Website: lowes
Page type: customer-info-address
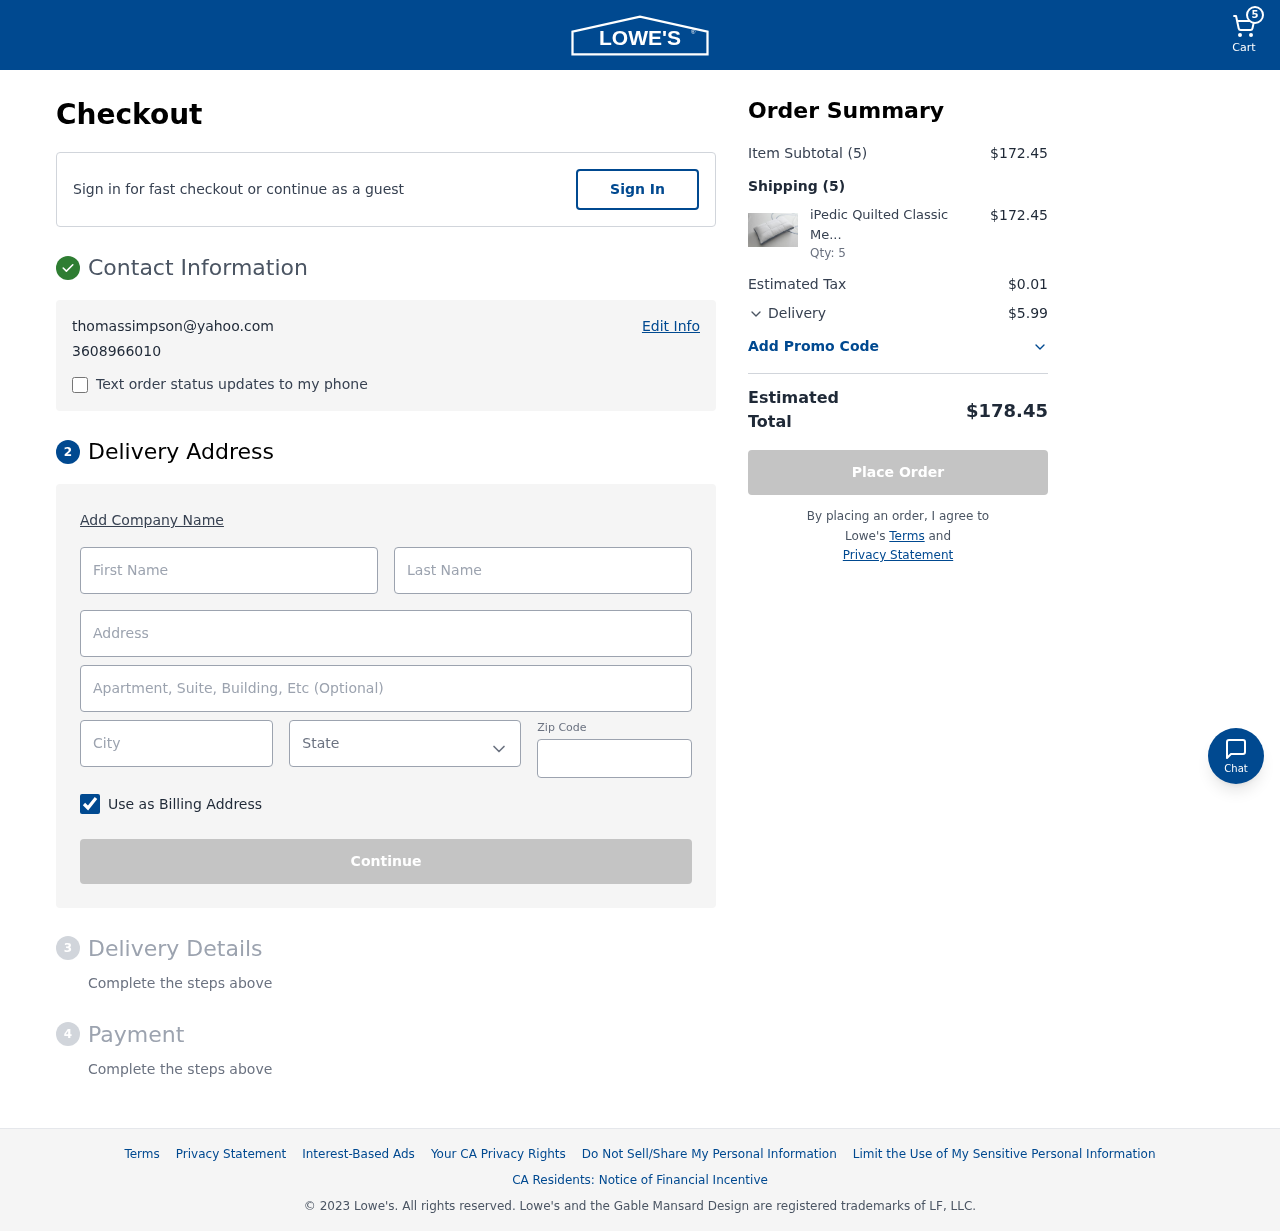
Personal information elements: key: PII_CITY
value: Lake Seth
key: PII_EMAIL
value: thomassimpson@yahoo.com
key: PII_FIRSTNAME
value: Thomas
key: PII_LASTNAME
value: Simpson
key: PII_PHONE
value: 3608966010
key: PII_POSTCODE
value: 46080
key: PII_STATE
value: VI
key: PII_STREET
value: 4933 Sarah Branch
Product elements: key: PRODUCT1_NAME
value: iPedic Quilted Classic Memory Foam Pillow, King
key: PRODUCT1_QUANTITY
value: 5
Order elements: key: ORDER_NUM_ITEMS
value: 5
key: ORDER_SUBTOTAL
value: $172.45
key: ORDER_NUM_ITEMS2
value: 5
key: ORDER_SUBTOTAL2
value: $172.45
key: ORDER_TAX
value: $0.01
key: ORDER_SHIPPING_COST
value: $5.99
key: ORDER_TOTAL
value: $178.45